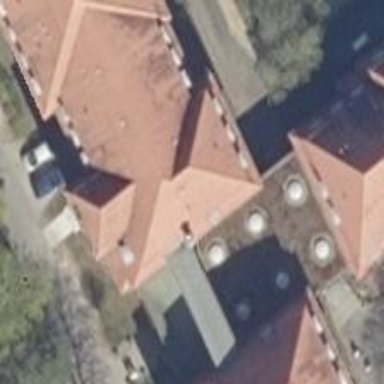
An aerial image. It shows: Hospital that also serves as nursing home.